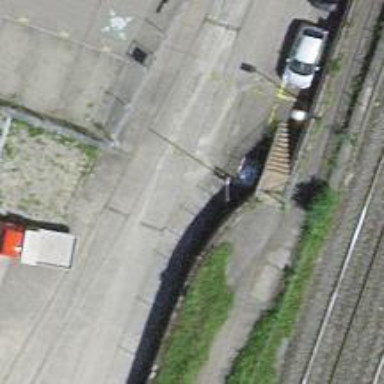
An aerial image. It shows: Railway switch.